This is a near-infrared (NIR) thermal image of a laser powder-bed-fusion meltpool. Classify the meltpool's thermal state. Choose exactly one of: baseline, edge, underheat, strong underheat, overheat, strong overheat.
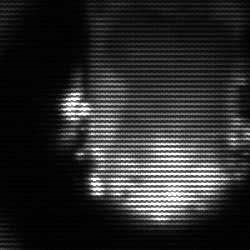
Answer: baseline